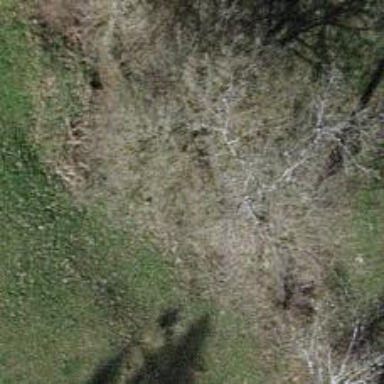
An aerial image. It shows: Single tag "natural: tree."